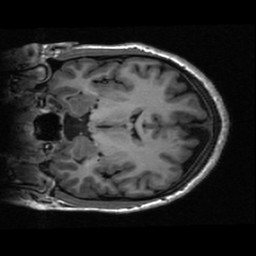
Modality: T1w
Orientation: coronal
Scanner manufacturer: ge
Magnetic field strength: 3 T
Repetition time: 0.00614 s
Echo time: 0.002004 s